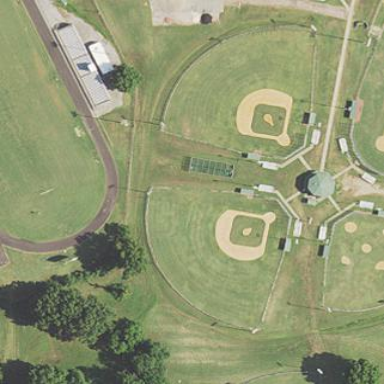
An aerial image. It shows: Baseball pitch for leisure and sports activities.